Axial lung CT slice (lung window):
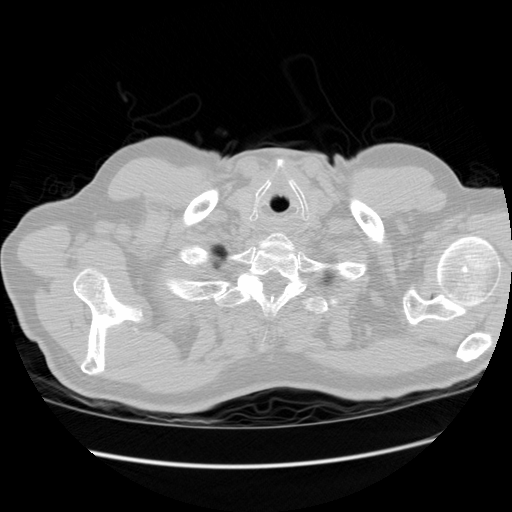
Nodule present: no